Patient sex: M
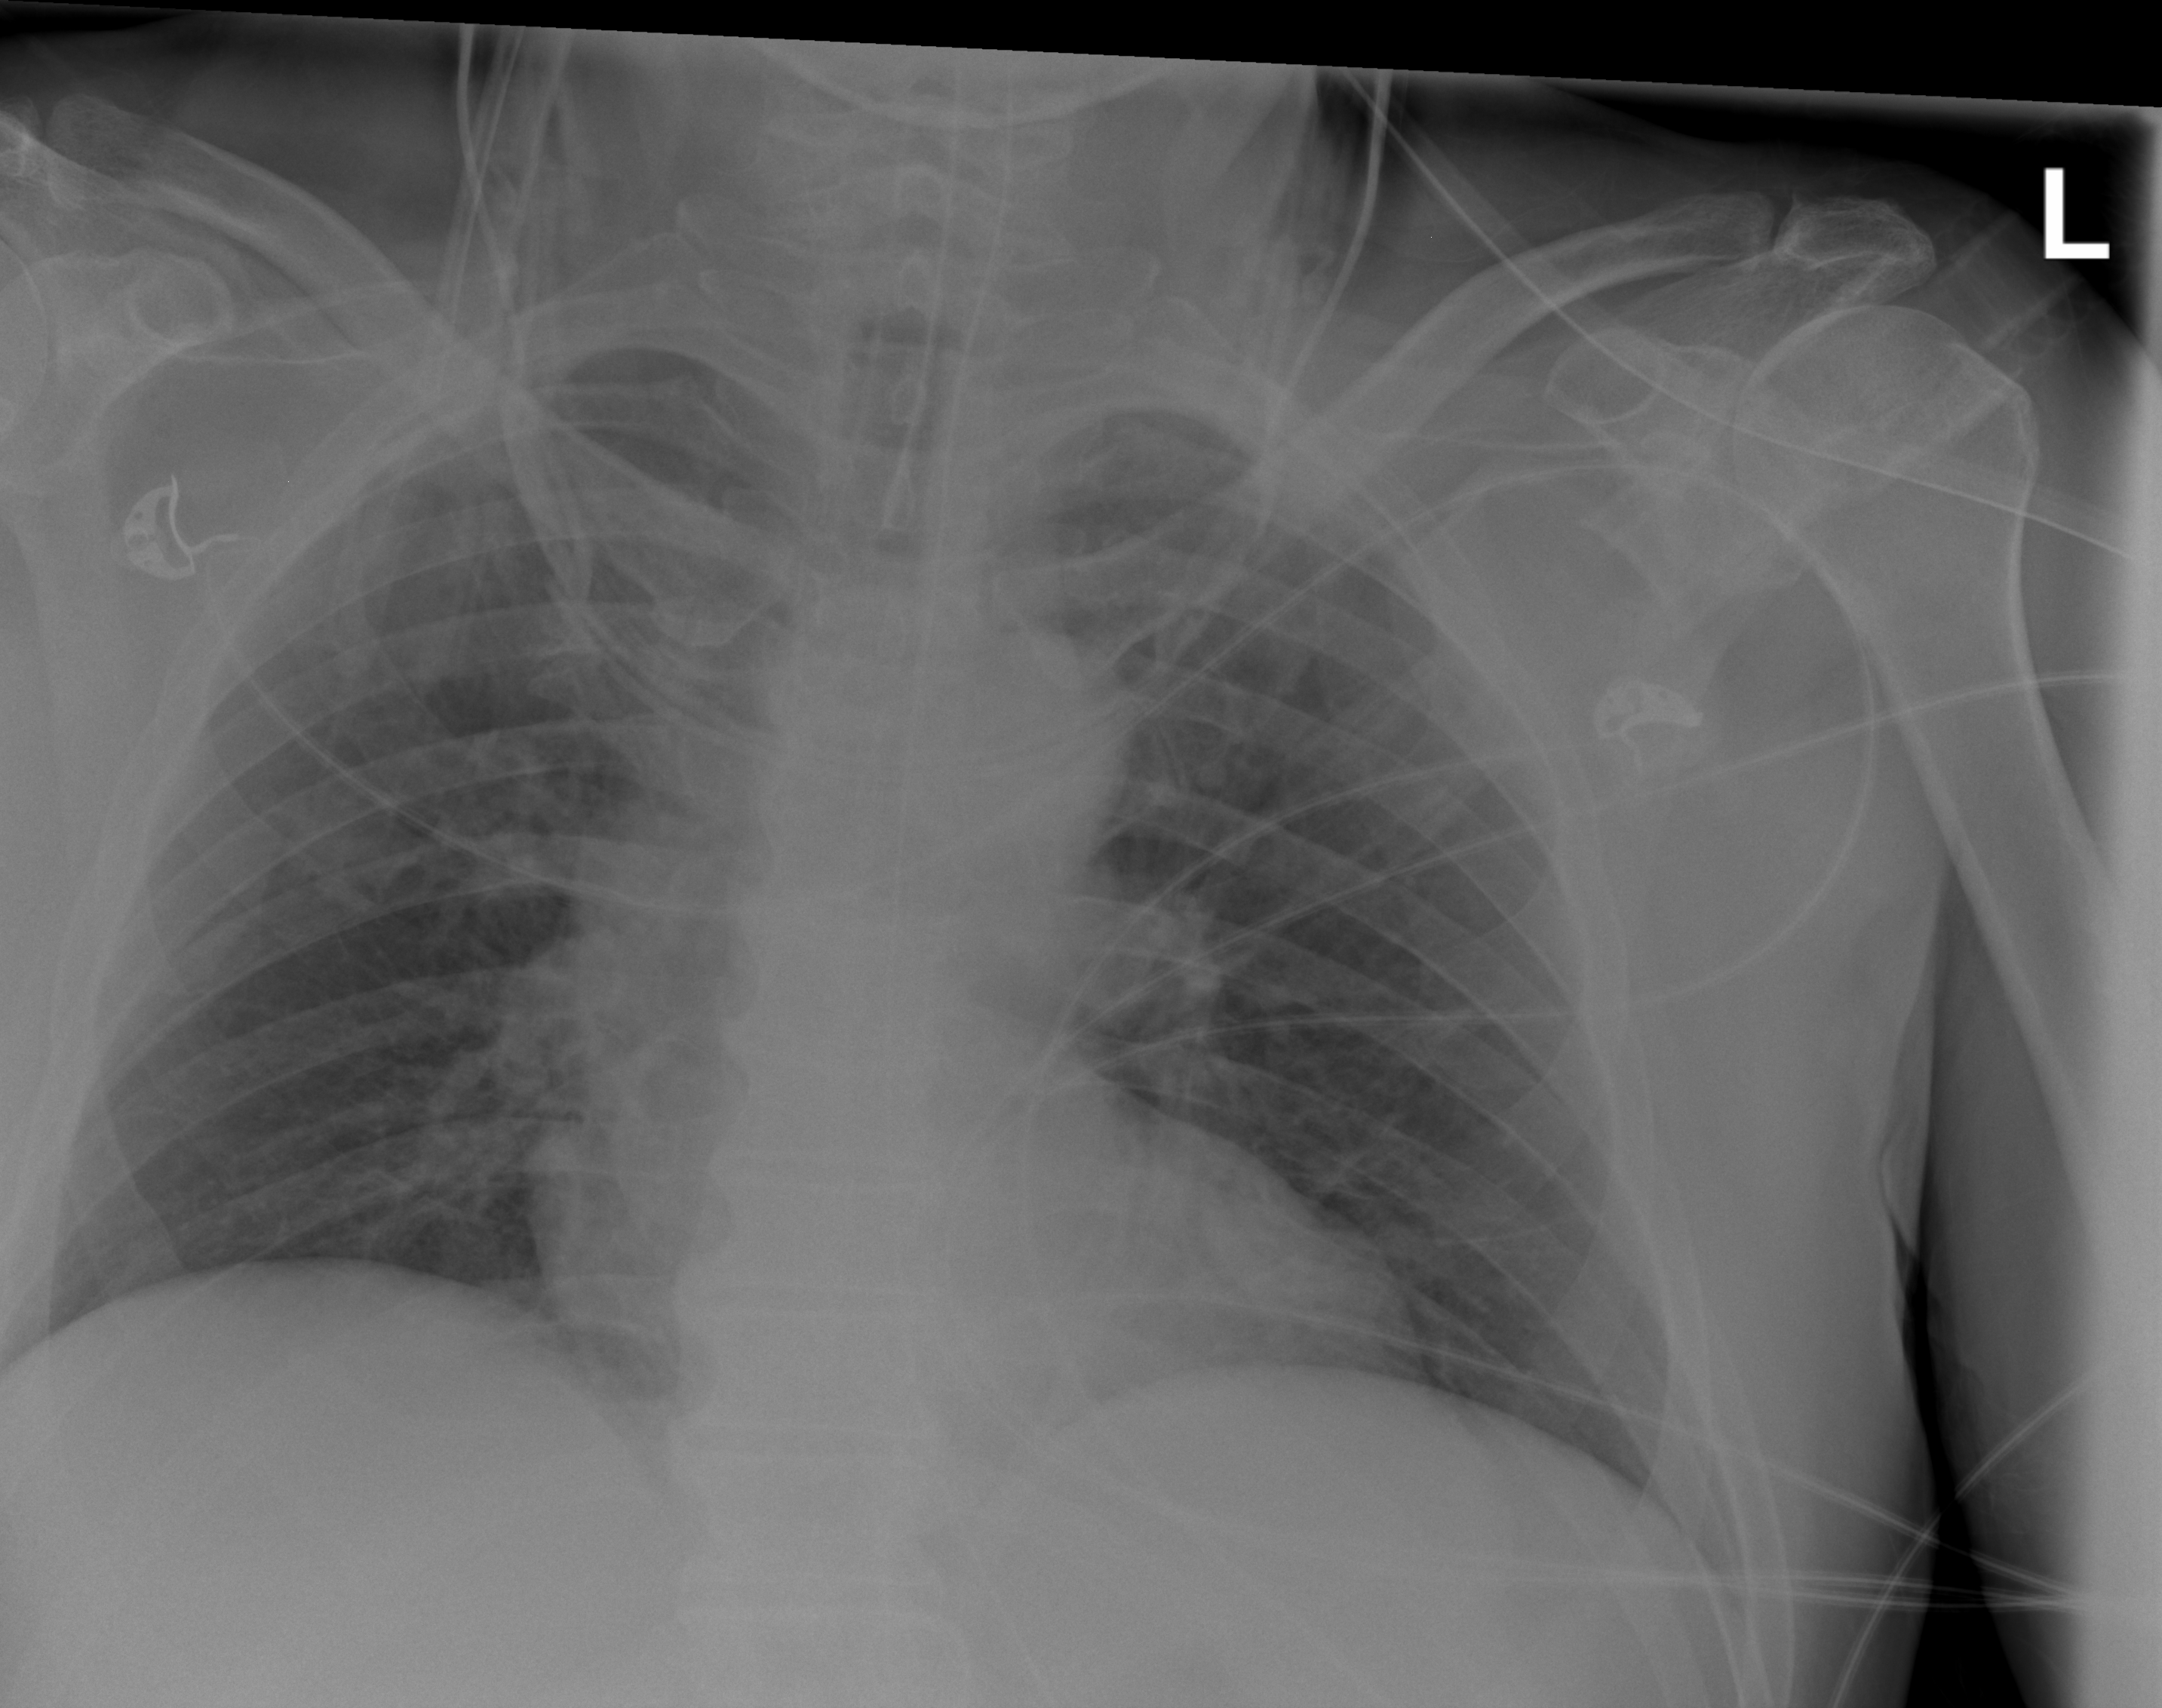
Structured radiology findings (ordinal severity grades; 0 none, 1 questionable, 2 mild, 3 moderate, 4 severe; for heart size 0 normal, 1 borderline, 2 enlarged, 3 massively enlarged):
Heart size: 1
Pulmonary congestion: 0
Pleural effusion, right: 0
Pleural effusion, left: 0
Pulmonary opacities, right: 0
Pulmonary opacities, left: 0
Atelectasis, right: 2
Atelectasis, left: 0